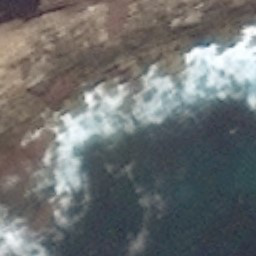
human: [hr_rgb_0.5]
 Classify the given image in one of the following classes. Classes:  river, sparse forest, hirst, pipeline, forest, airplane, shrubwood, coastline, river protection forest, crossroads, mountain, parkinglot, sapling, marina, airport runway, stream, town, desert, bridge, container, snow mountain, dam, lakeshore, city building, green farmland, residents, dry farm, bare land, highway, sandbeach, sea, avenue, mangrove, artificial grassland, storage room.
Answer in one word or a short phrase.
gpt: coastline